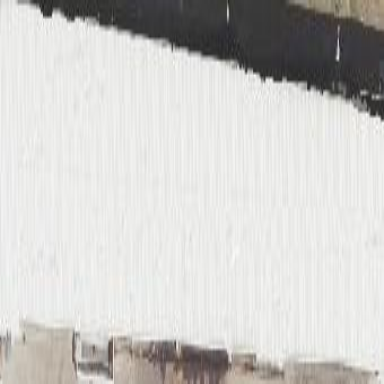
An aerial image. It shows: View of roof of building.